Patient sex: F
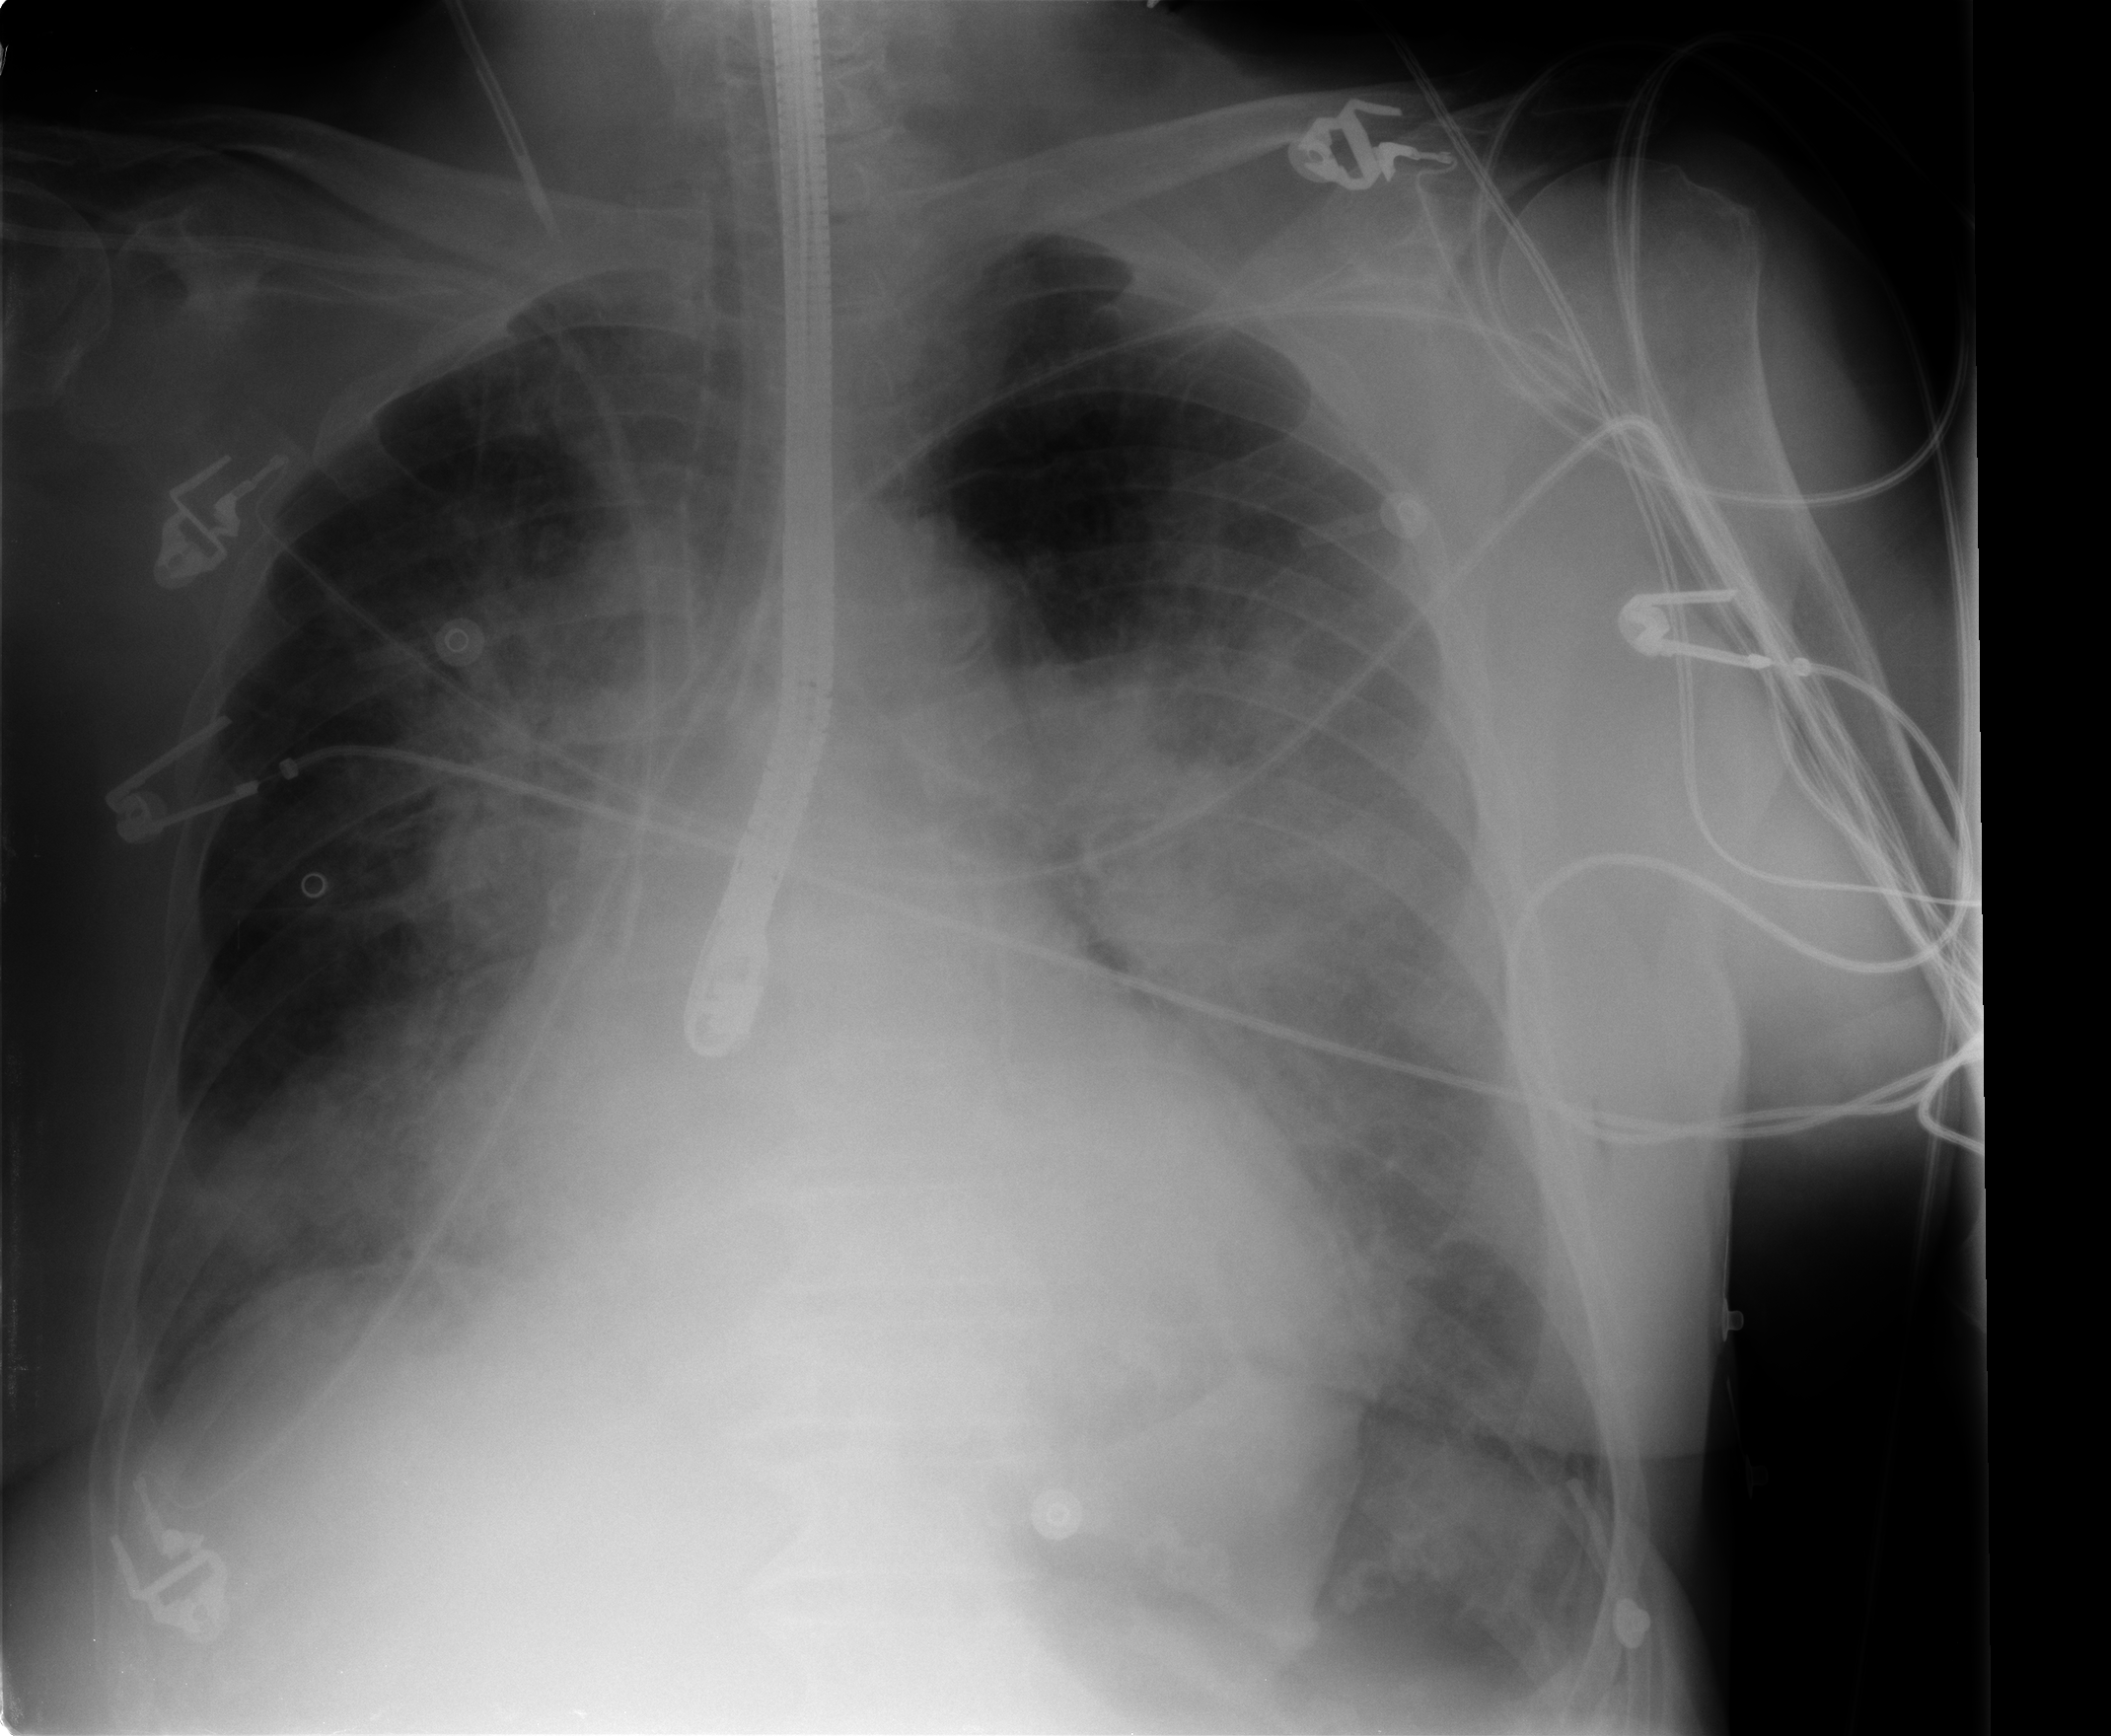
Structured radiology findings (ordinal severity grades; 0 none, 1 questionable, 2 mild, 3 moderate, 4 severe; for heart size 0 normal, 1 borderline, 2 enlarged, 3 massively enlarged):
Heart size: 2
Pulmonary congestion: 4
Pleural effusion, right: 0
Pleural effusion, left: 0
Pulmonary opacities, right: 0
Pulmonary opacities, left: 0
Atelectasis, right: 2
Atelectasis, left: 2